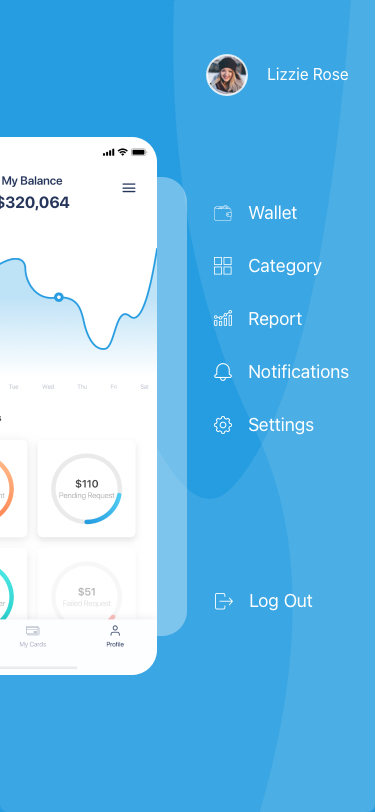
Text in this UI design:
Lizzie Rose
Log Out
Wallet
Category
Report
Notifications
Settings